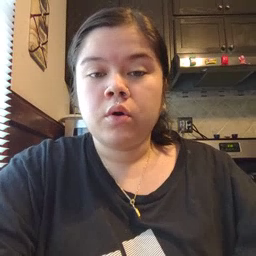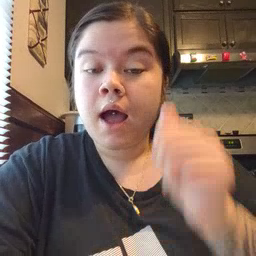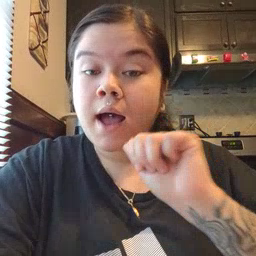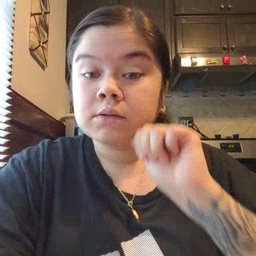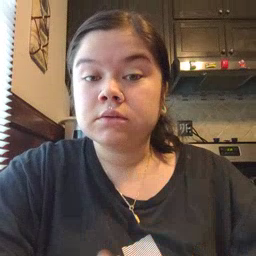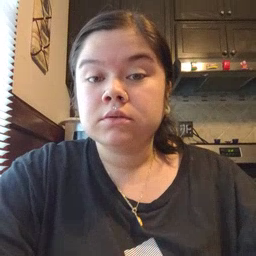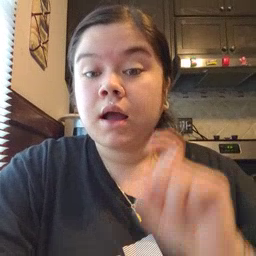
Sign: aunt